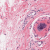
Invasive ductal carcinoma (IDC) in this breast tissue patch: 0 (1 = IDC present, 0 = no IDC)